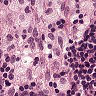
Metastatic tissue present: no